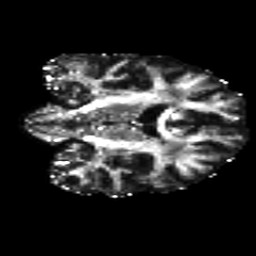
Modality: FA
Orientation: coronal
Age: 30
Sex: male
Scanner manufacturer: siemens
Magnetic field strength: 3 T
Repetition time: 8.8 s
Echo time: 0.085 s